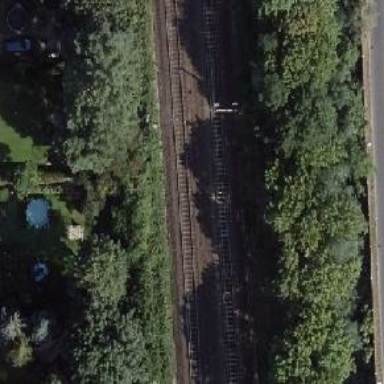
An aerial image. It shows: Electrified railway with contact line running along embankment.